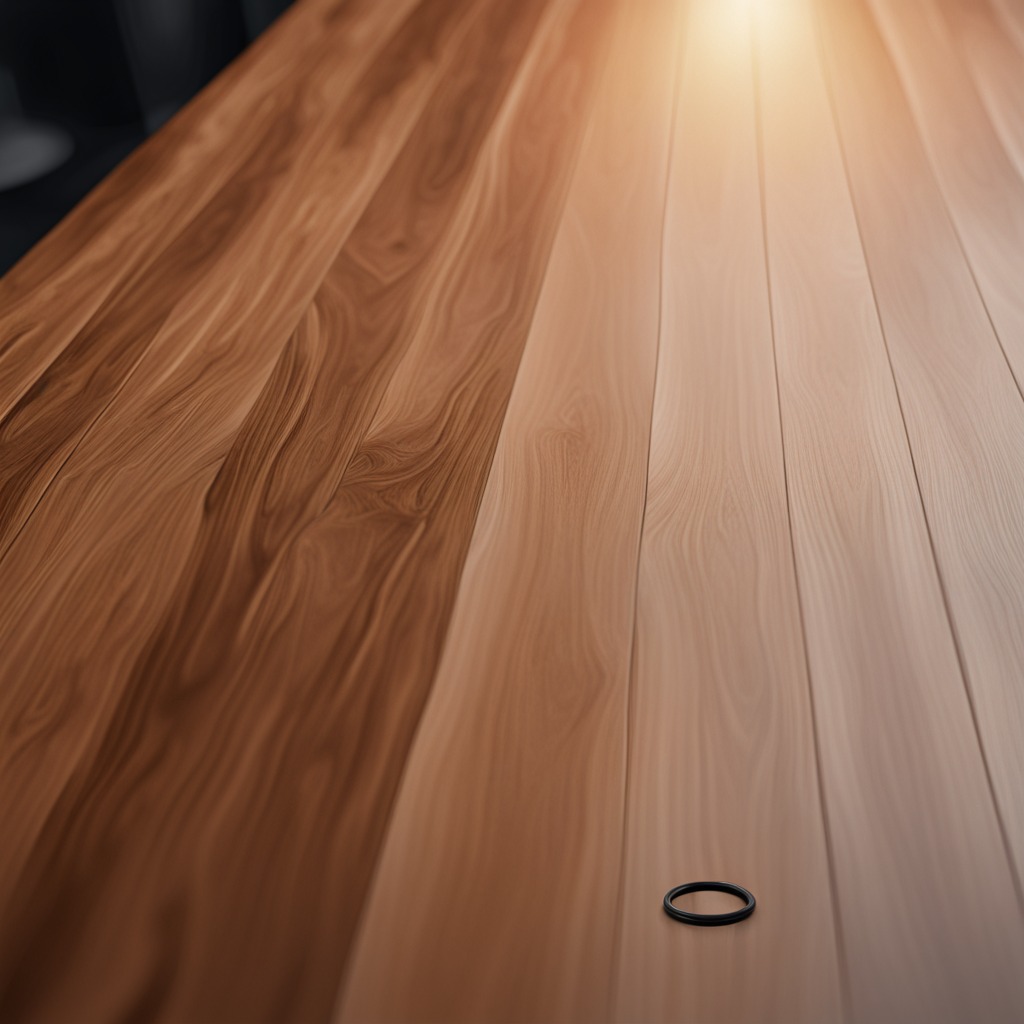
A rubber O-ring is lying on a wooden table.